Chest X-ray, PA view. Patient: 47 years old, sex M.
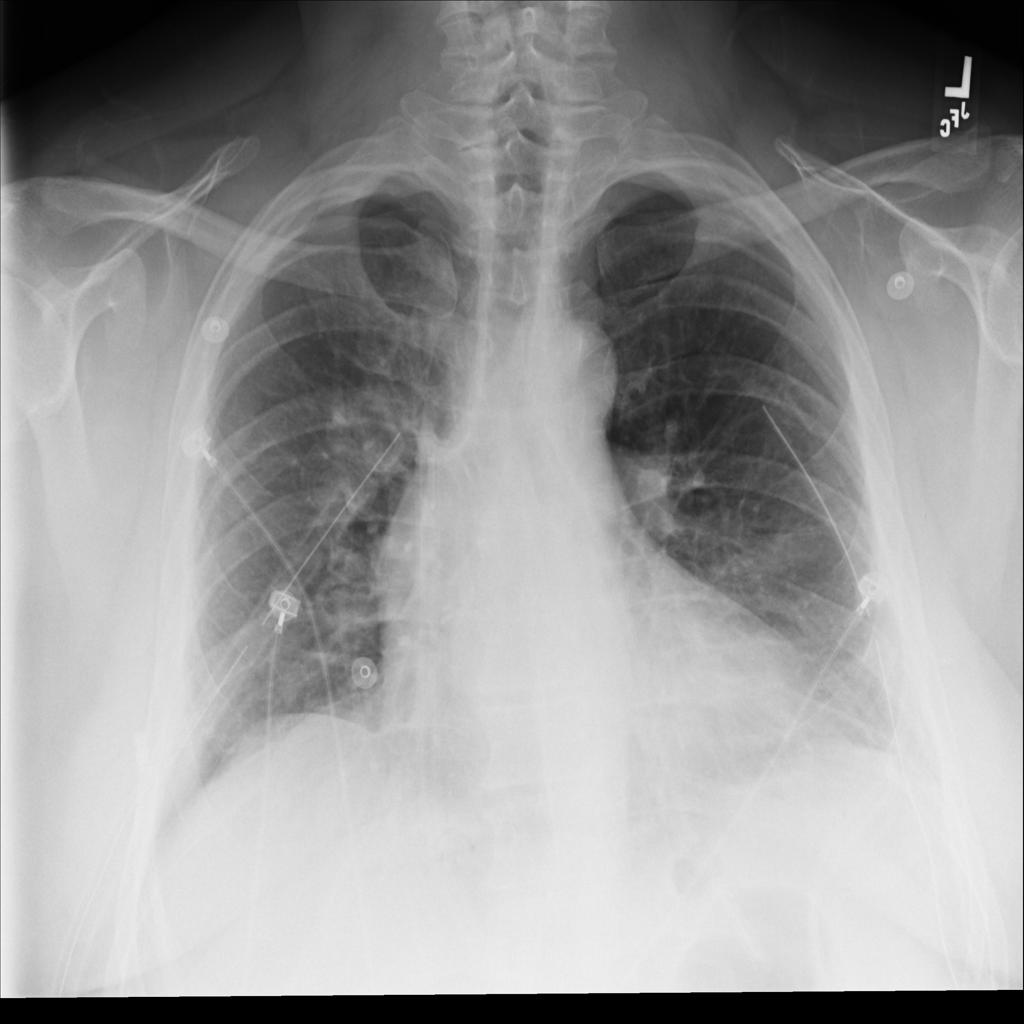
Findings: Pneumothorax